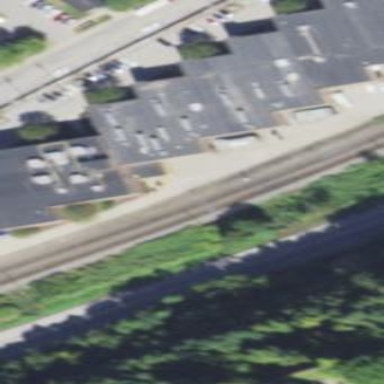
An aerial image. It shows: Commercial building.